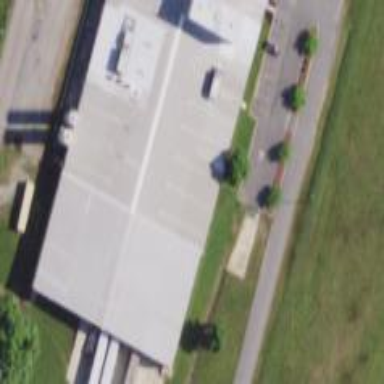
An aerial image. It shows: Transportation building.